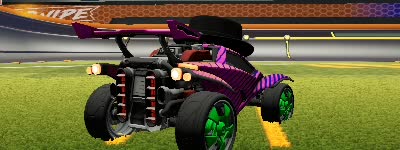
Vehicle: octane